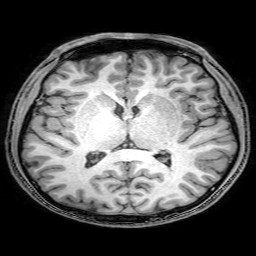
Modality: T1w
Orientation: coronal
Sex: male
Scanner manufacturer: philips
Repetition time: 0.008235 s
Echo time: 0.00379 s